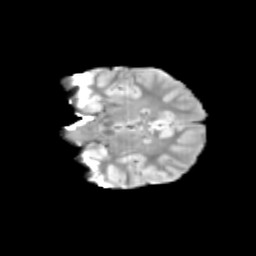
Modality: T2w
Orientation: coronal
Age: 10
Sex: male
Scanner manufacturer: siemens
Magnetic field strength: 3 T
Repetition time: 3.8 s
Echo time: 0.07 s